Question: I am designing a GUI using Eclipse on Mac, and I want to make the 'JButton' to display only the Icon I set. It looks fine on Mac OS, but when I export it to a jar file, and rut in on Windows OS, the 'JButton' looks like this:

The borders are all 'EmptyBorder'.
What did I do wrong? How can I make the square at the back go away?
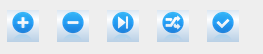
Answer: To answer this question correctly, an <URL> on your 'JButton' instances. That should effectively remove the "square".
However, it is important to note that the exact behavior of calling this function varies on a component-by-component and L&F-by-L&F basis.
---
'''
import javax.swing.BorderFactory;
import javax.swing.JButton;
import javax.swing.JFrame;
import javax.swing.SwingUtilities;
import javax.swing.UIManager;
public final class JButtonDemo {
public static void main(String[] args){
SwingUtilities.invokeLater(new Runnable(){
@Override
public void run() {
createAndShowGUI();
}
});
}
private static void createAndShowGUI(){
final JFrame frame = new JFrame();
frame.setDefaultCloseOperation(JFrame.EXIT_ON_CLOSE);
frame.add(new JIconButton());
frame.pack();
frame.setLocationRelativeTo(null);
frame.setVisible(true);
}
private static final class JIconButton extends JButton{
private static final long serialVersionUID = 7274140930080397481L;
public JIconButton(){
super(UIManager.getIcon("OptionPane.informationIcon"));
setContentAreaFilled(false);
setFocusPainted(false);
setBorder(BorderFactory.createEmptyBorder());
}
}
}
'''